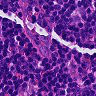
Metastatic tissue present: no